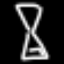
Label: hourglass